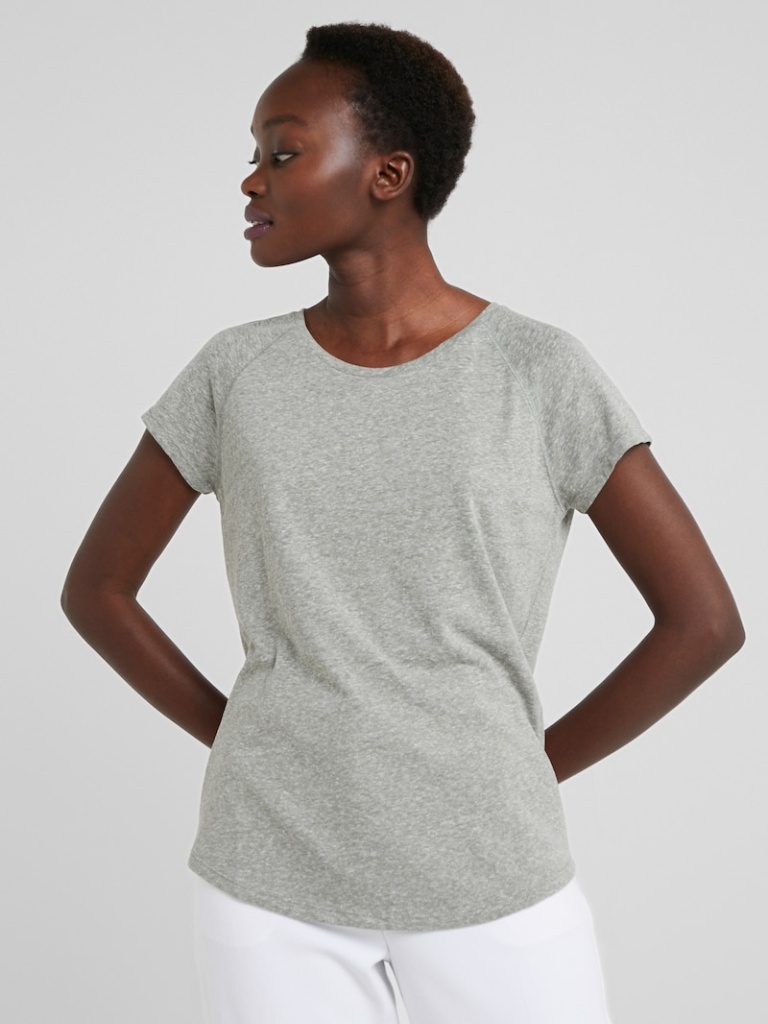
cotton relaxed short sleeve hip length Untucked crew t-shirt